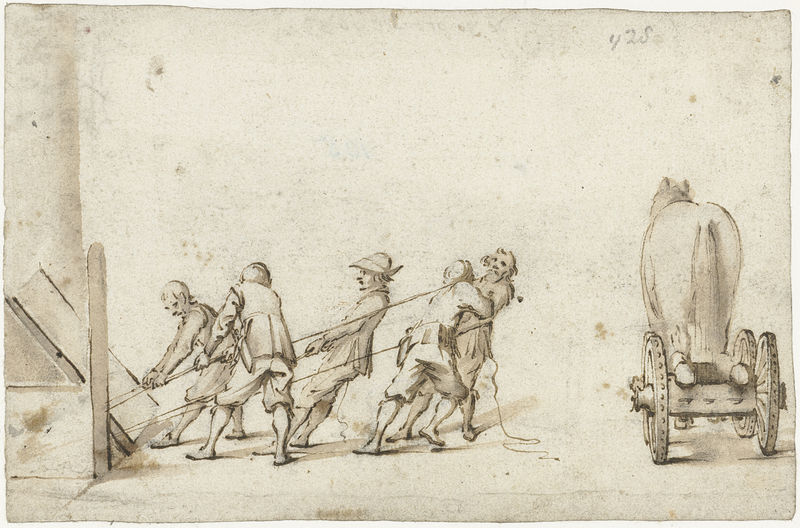
Titel: Vijf mannen die een zwaar voorwerp uit een kelder trekken
Künstler: Gerard ter (II) Borch
Standort: Amsterdam
Institution: Rijksmuseum
Schlagwörter: gruppe, mann, menschen, hut, männer, zeichnung, karren, pferd, räder, gewicht, last, schwer, ziehen, rad, wagen, keller, tusche, seil, luke, lager, tuschezeichnung, mäbber, aufladen